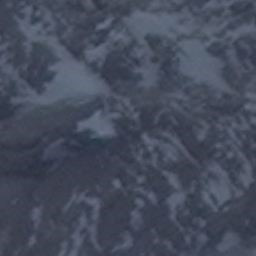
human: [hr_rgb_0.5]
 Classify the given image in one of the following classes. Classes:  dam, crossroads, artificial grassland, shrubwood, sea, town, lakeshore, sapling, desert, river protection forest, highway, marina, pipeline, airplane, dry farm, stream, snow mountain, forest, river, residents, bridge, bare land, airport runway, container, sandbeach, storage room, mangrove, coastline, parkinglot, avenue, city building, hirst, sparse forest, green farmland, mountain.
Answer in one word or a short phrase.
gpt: snow mountain